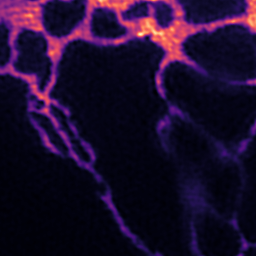
Label: Super-resolution ER image